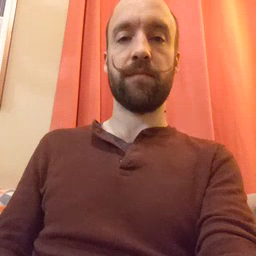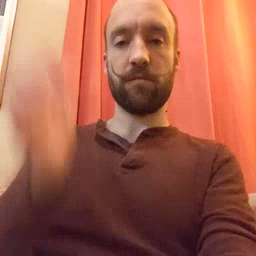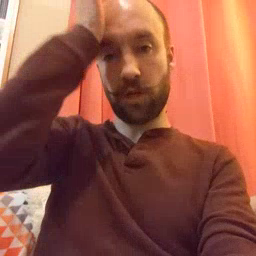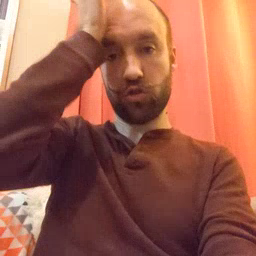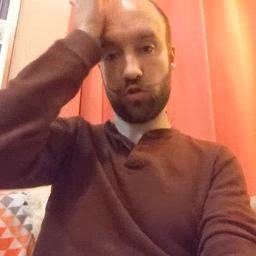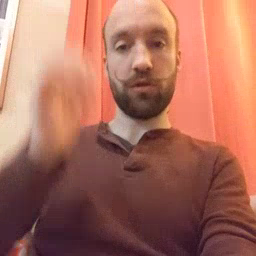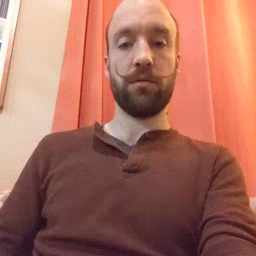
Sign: garbage